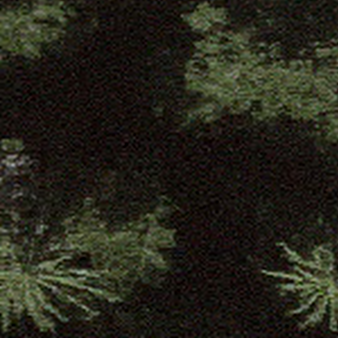
Label: other